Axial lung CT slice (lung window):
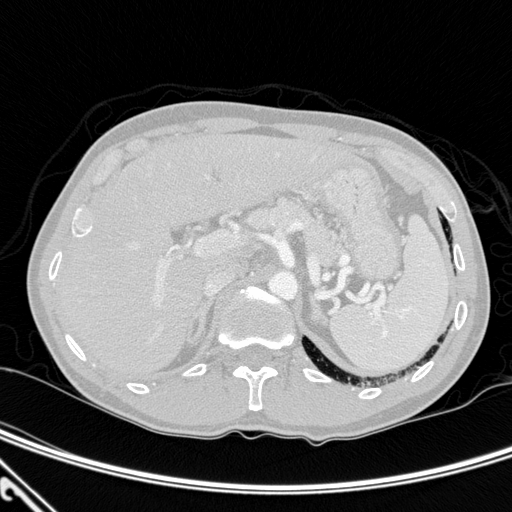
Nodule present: no